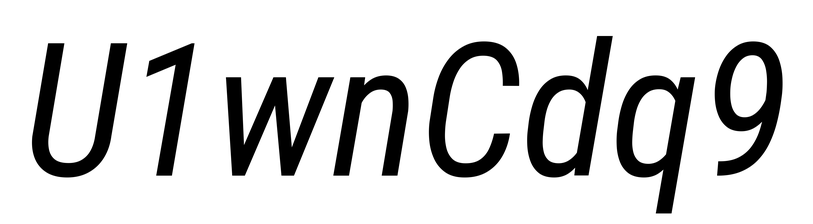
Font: Roboto-Italic_Condensed_Italic